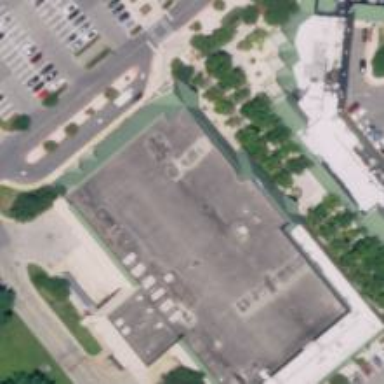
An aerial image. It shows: Building that houses supermarket.